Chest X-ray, PA view. Patient: 47 years old, sex M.
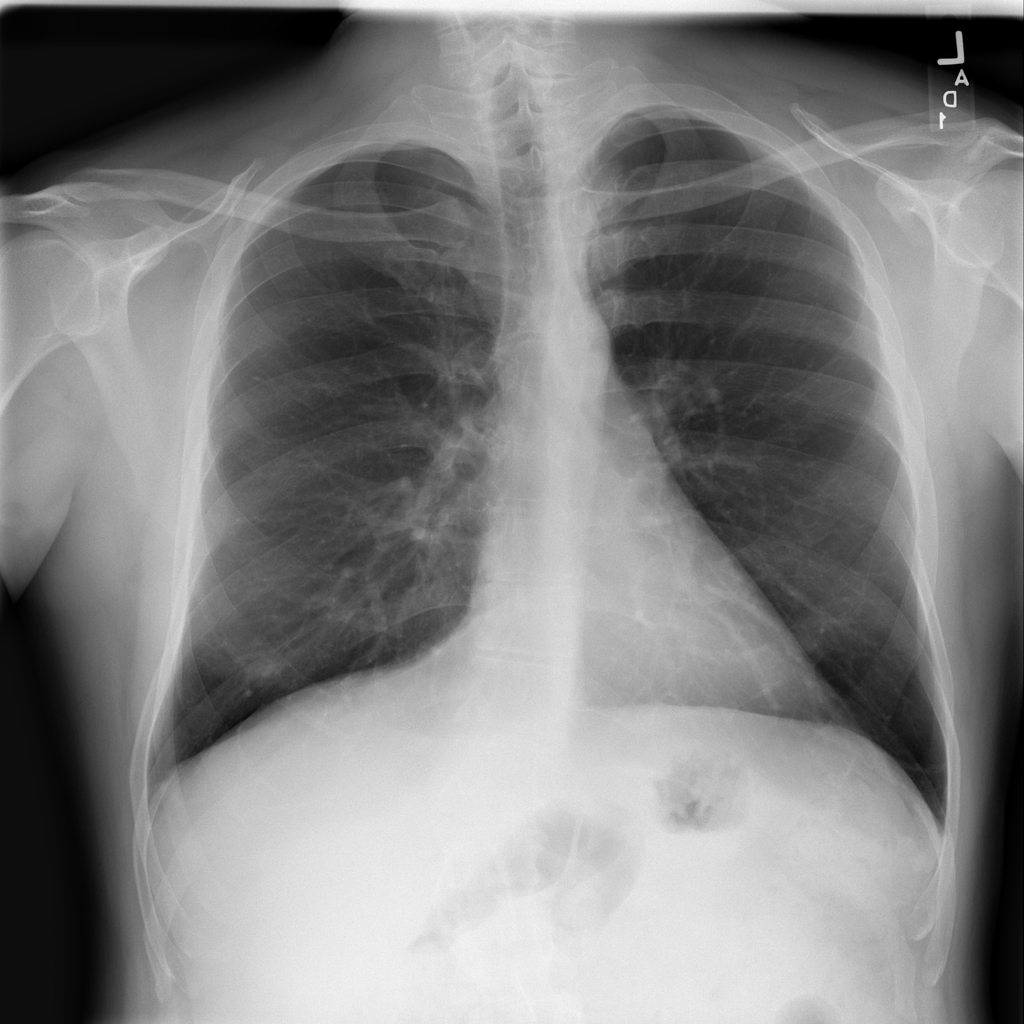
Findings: Consolidation